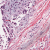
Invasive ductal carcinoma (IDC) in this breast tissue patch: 0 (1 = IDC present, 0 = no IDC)